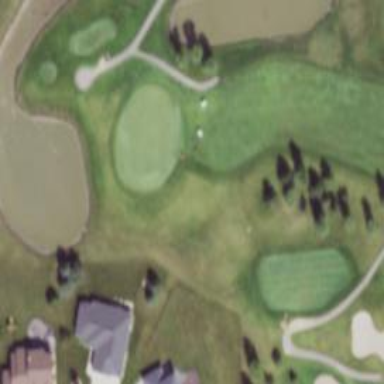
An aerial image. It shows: View of golf hole.